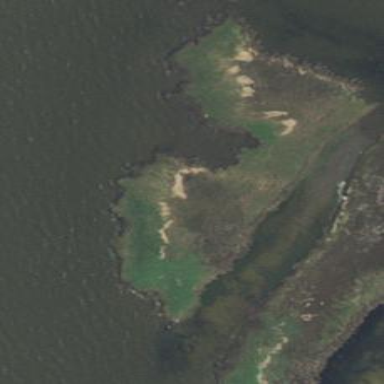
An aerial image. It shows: Islet.